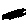
Label: cat